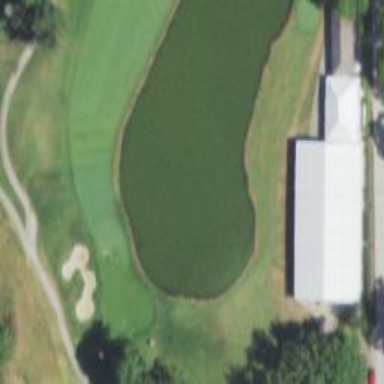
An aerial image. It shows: Water hazard on golf course. The hazard is natural water feature.